Field crop: maize
Growth stage: 2
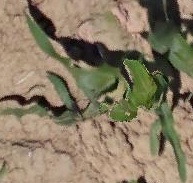
Species: maize